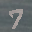
Label: 7